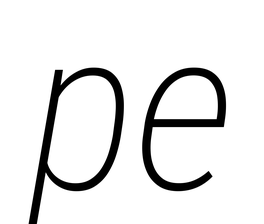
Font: Roboto-Italic_Condensed_ExtraLight_Italic